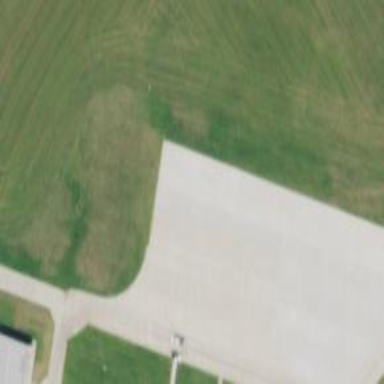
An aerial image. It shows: Apron at the airport.